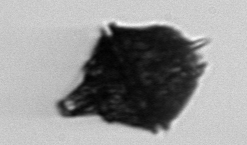
Label: Gonyaulax